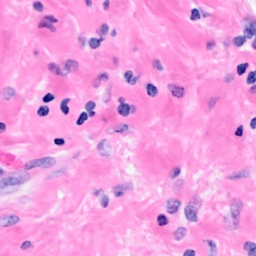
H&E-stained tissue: Breast